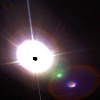
Label: sunburn